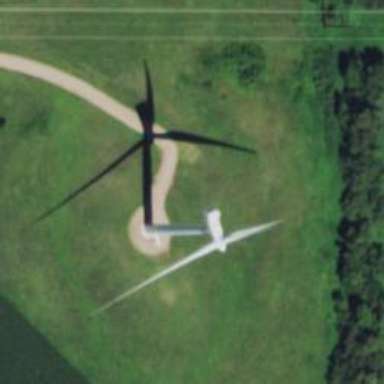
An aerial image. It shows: Wind generator in the form of horizontal axis wind turbine.